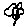
Label: flower